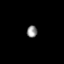
Tissue: skin
Cell type: Others
Senescence score: 0.7366
Nuclear area (px): 122
Mean DAPI intensity: 140.287